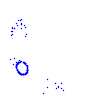
Particle: kaon